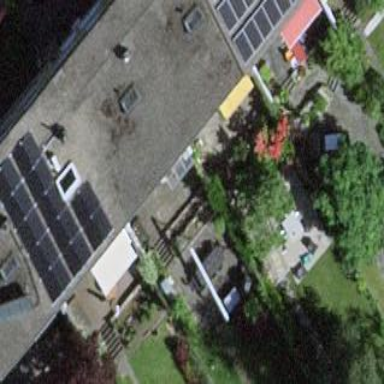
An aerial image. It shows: Terrace building.